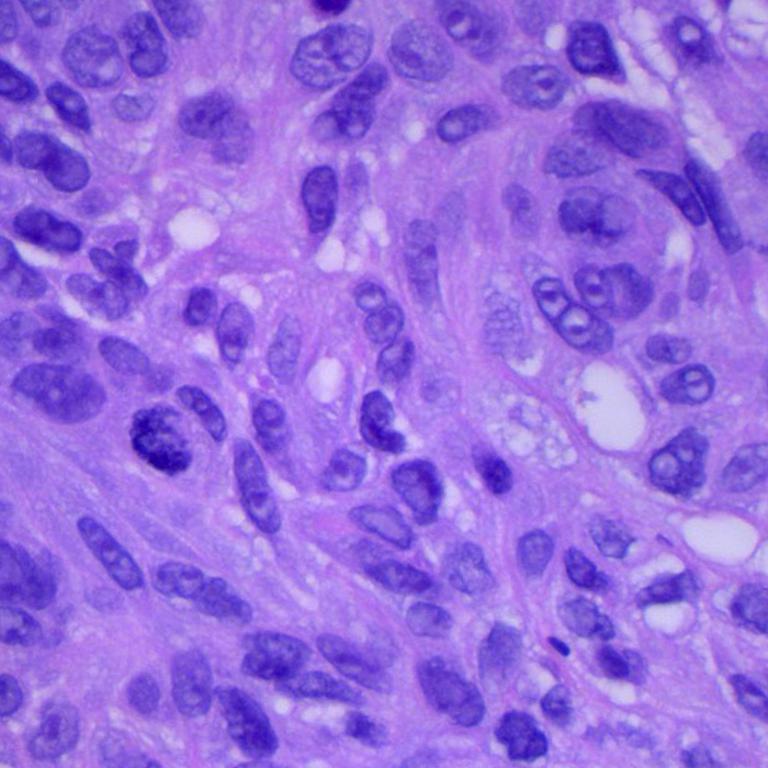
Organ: lung
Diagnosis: squamous carcinomas